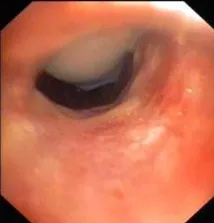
The appearance of the stenotic area 2 weeks after the procedure.
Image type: endoscopy (airway_endoscopy)